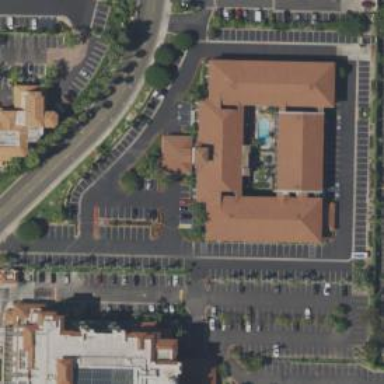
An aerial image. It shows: Building.